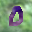
Label: 0